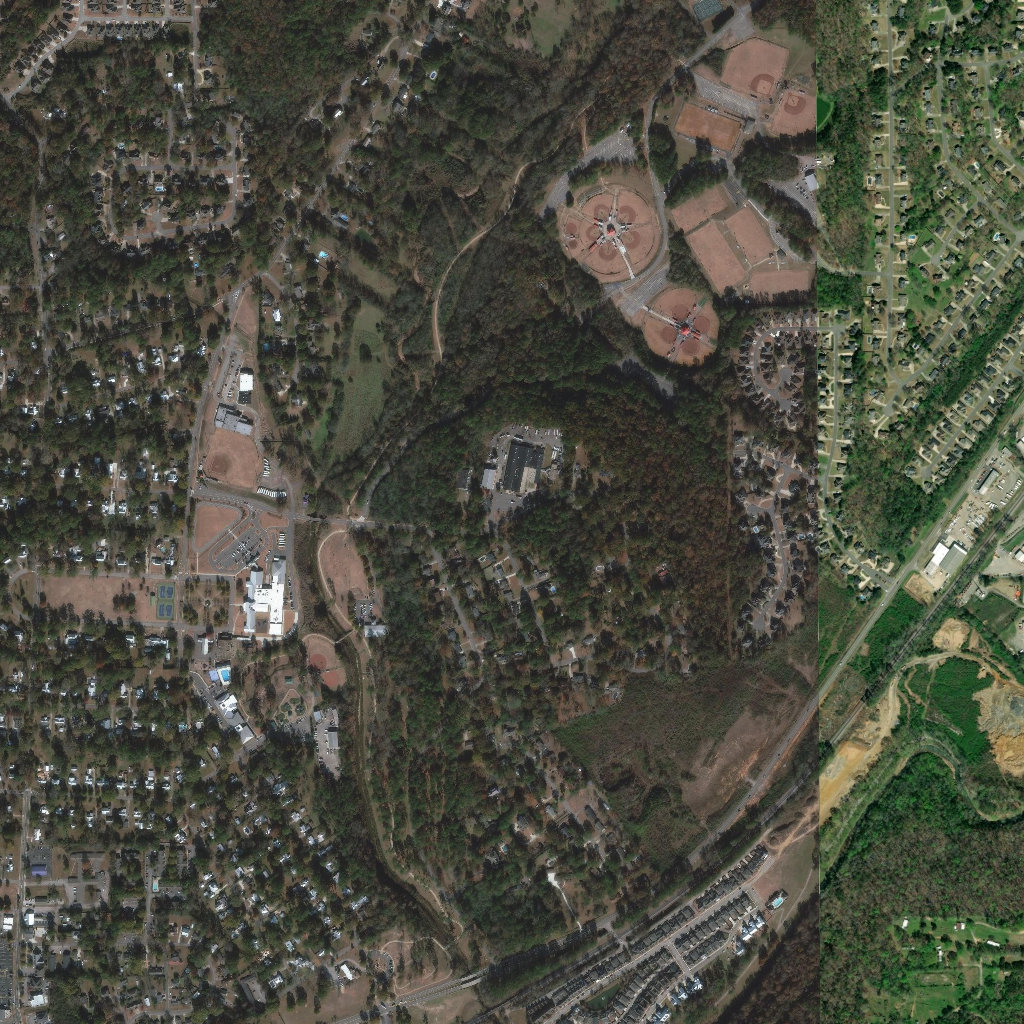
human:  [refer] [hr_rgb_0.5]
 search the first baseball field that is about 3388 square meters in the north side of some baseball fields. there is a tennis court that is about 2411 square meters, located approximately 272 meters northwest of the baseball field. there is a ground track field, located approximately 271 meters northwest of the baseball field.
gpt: <box>[[29, 61, 33, 65, 0]]</box>